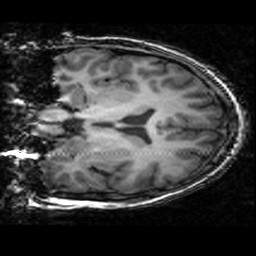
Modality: T1w
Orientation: coronal
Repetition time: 0.008948 s
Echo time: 0.001784 s